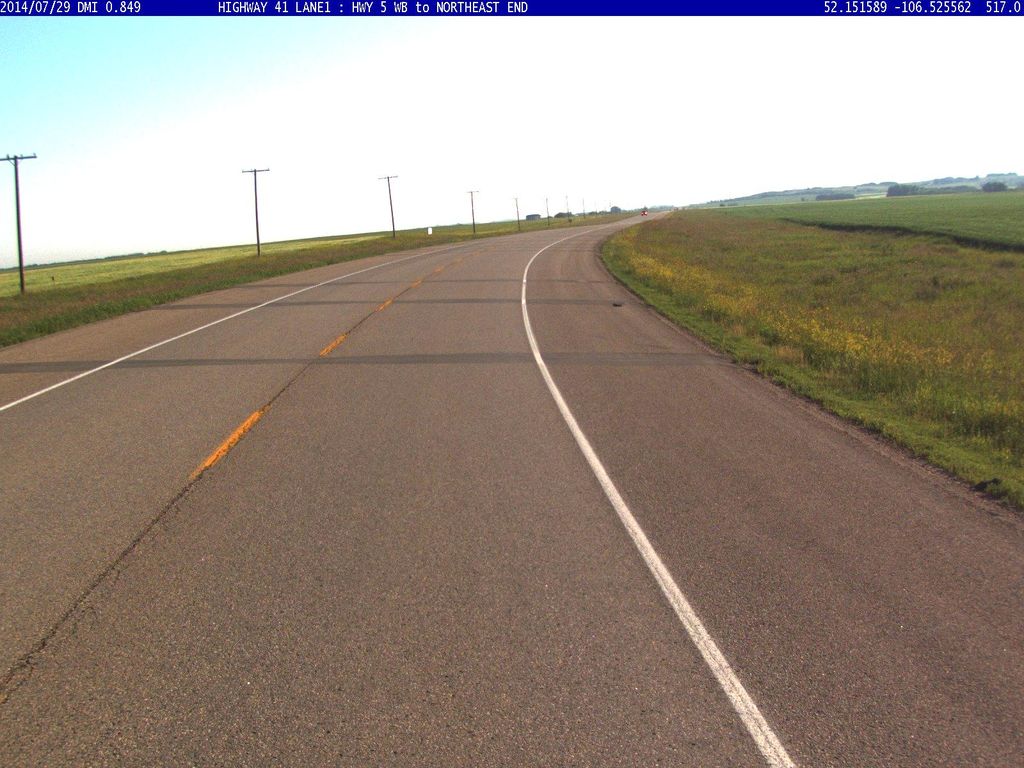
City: saskatoon